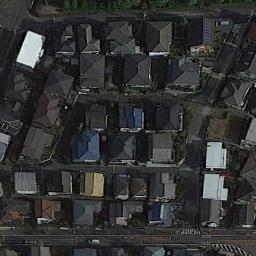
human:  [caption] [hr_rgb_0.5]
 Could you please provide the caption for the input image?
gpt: There are many houses .

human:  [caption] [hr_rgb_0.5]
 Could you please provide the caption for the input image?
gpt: The dense residential is next to the road .

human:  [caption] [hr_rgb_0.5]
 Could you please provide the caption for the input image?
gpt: There are many roads and neatly arranged houses and trees and many vehicles in densely populated areas .

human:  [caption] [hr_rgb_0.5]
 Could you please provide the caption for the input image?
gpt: A dense residential area with lots of houses arranged neatly is surrounded by some roads .

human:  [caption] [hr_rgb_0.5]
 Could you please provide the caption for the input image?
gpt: There are many black buildings on a dense residential area .